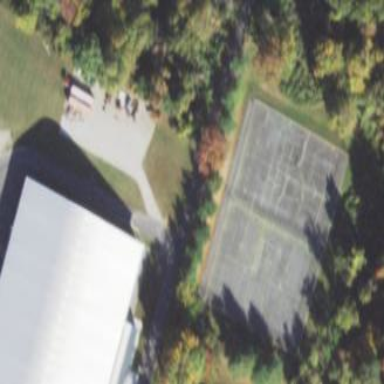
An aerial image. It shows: Tennis court on pitch designated for leisure land.